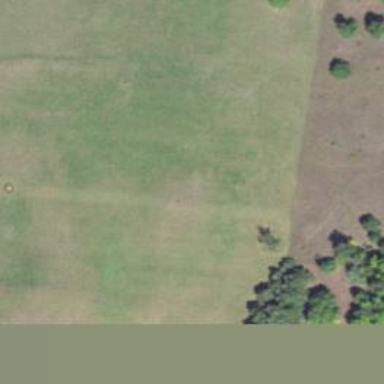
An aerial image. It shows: Driving range for golf on grass.